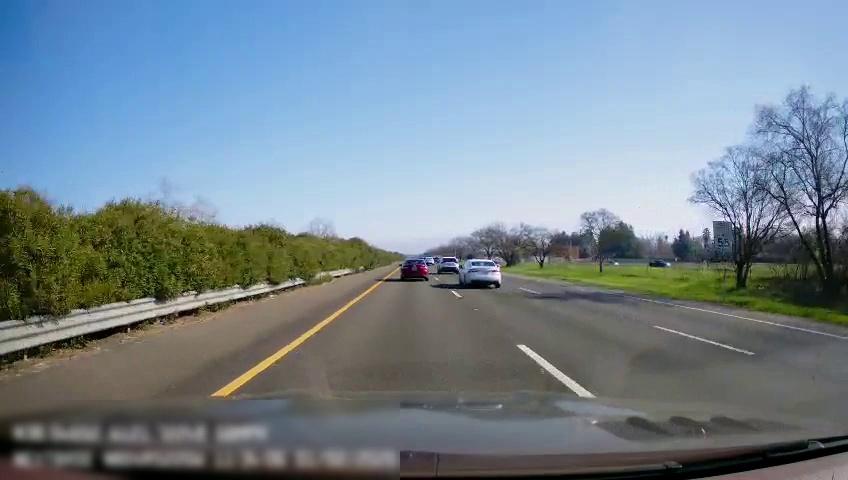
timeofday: Day
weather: Sunny
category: Drivable Space
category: Vehicles | Car
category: Vehicles | Car
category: Vehicles | Car
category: Vehicles | Truck
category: Lanes | Current Lane
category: Lanes | Current Lane
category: Lanes | Alternate Lane
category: Lanes | Alternate Lane